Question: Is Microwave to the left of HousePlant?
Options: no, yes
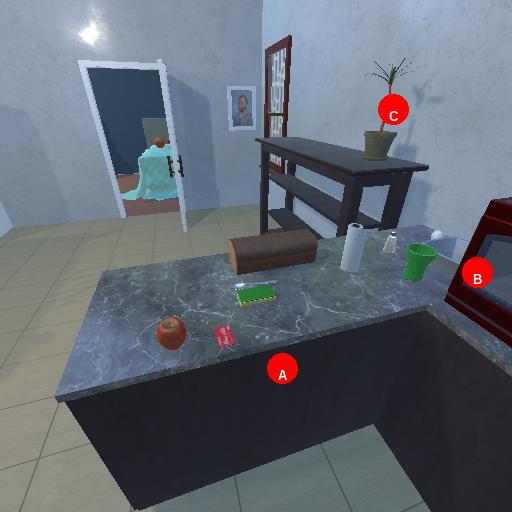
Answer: no